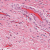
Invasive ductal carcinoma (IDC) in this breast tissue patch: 0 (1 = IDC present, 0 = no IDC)